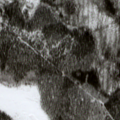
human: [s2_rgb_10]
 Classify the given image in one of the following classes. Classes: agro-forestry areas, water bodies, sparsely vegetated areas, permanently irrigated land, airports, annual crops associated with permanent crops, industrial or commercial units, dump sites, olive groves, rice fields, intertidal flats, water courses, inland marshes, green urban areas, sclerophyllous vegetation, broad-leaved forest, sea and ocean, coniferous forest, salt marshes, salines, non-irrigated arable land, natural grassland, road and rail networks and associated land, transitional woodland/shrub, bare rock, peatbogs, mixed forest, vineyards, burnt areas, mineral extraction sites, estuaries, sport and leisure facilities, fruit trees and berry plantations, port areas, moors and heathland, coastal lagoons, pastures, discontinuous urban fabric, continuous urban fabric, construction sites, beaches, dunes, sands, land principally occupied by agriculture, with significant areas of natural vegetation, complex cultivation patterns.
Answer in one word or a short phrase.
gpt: coniferous forest, mixed forest, transitional woodland/shrub, peatbogs